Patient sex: M
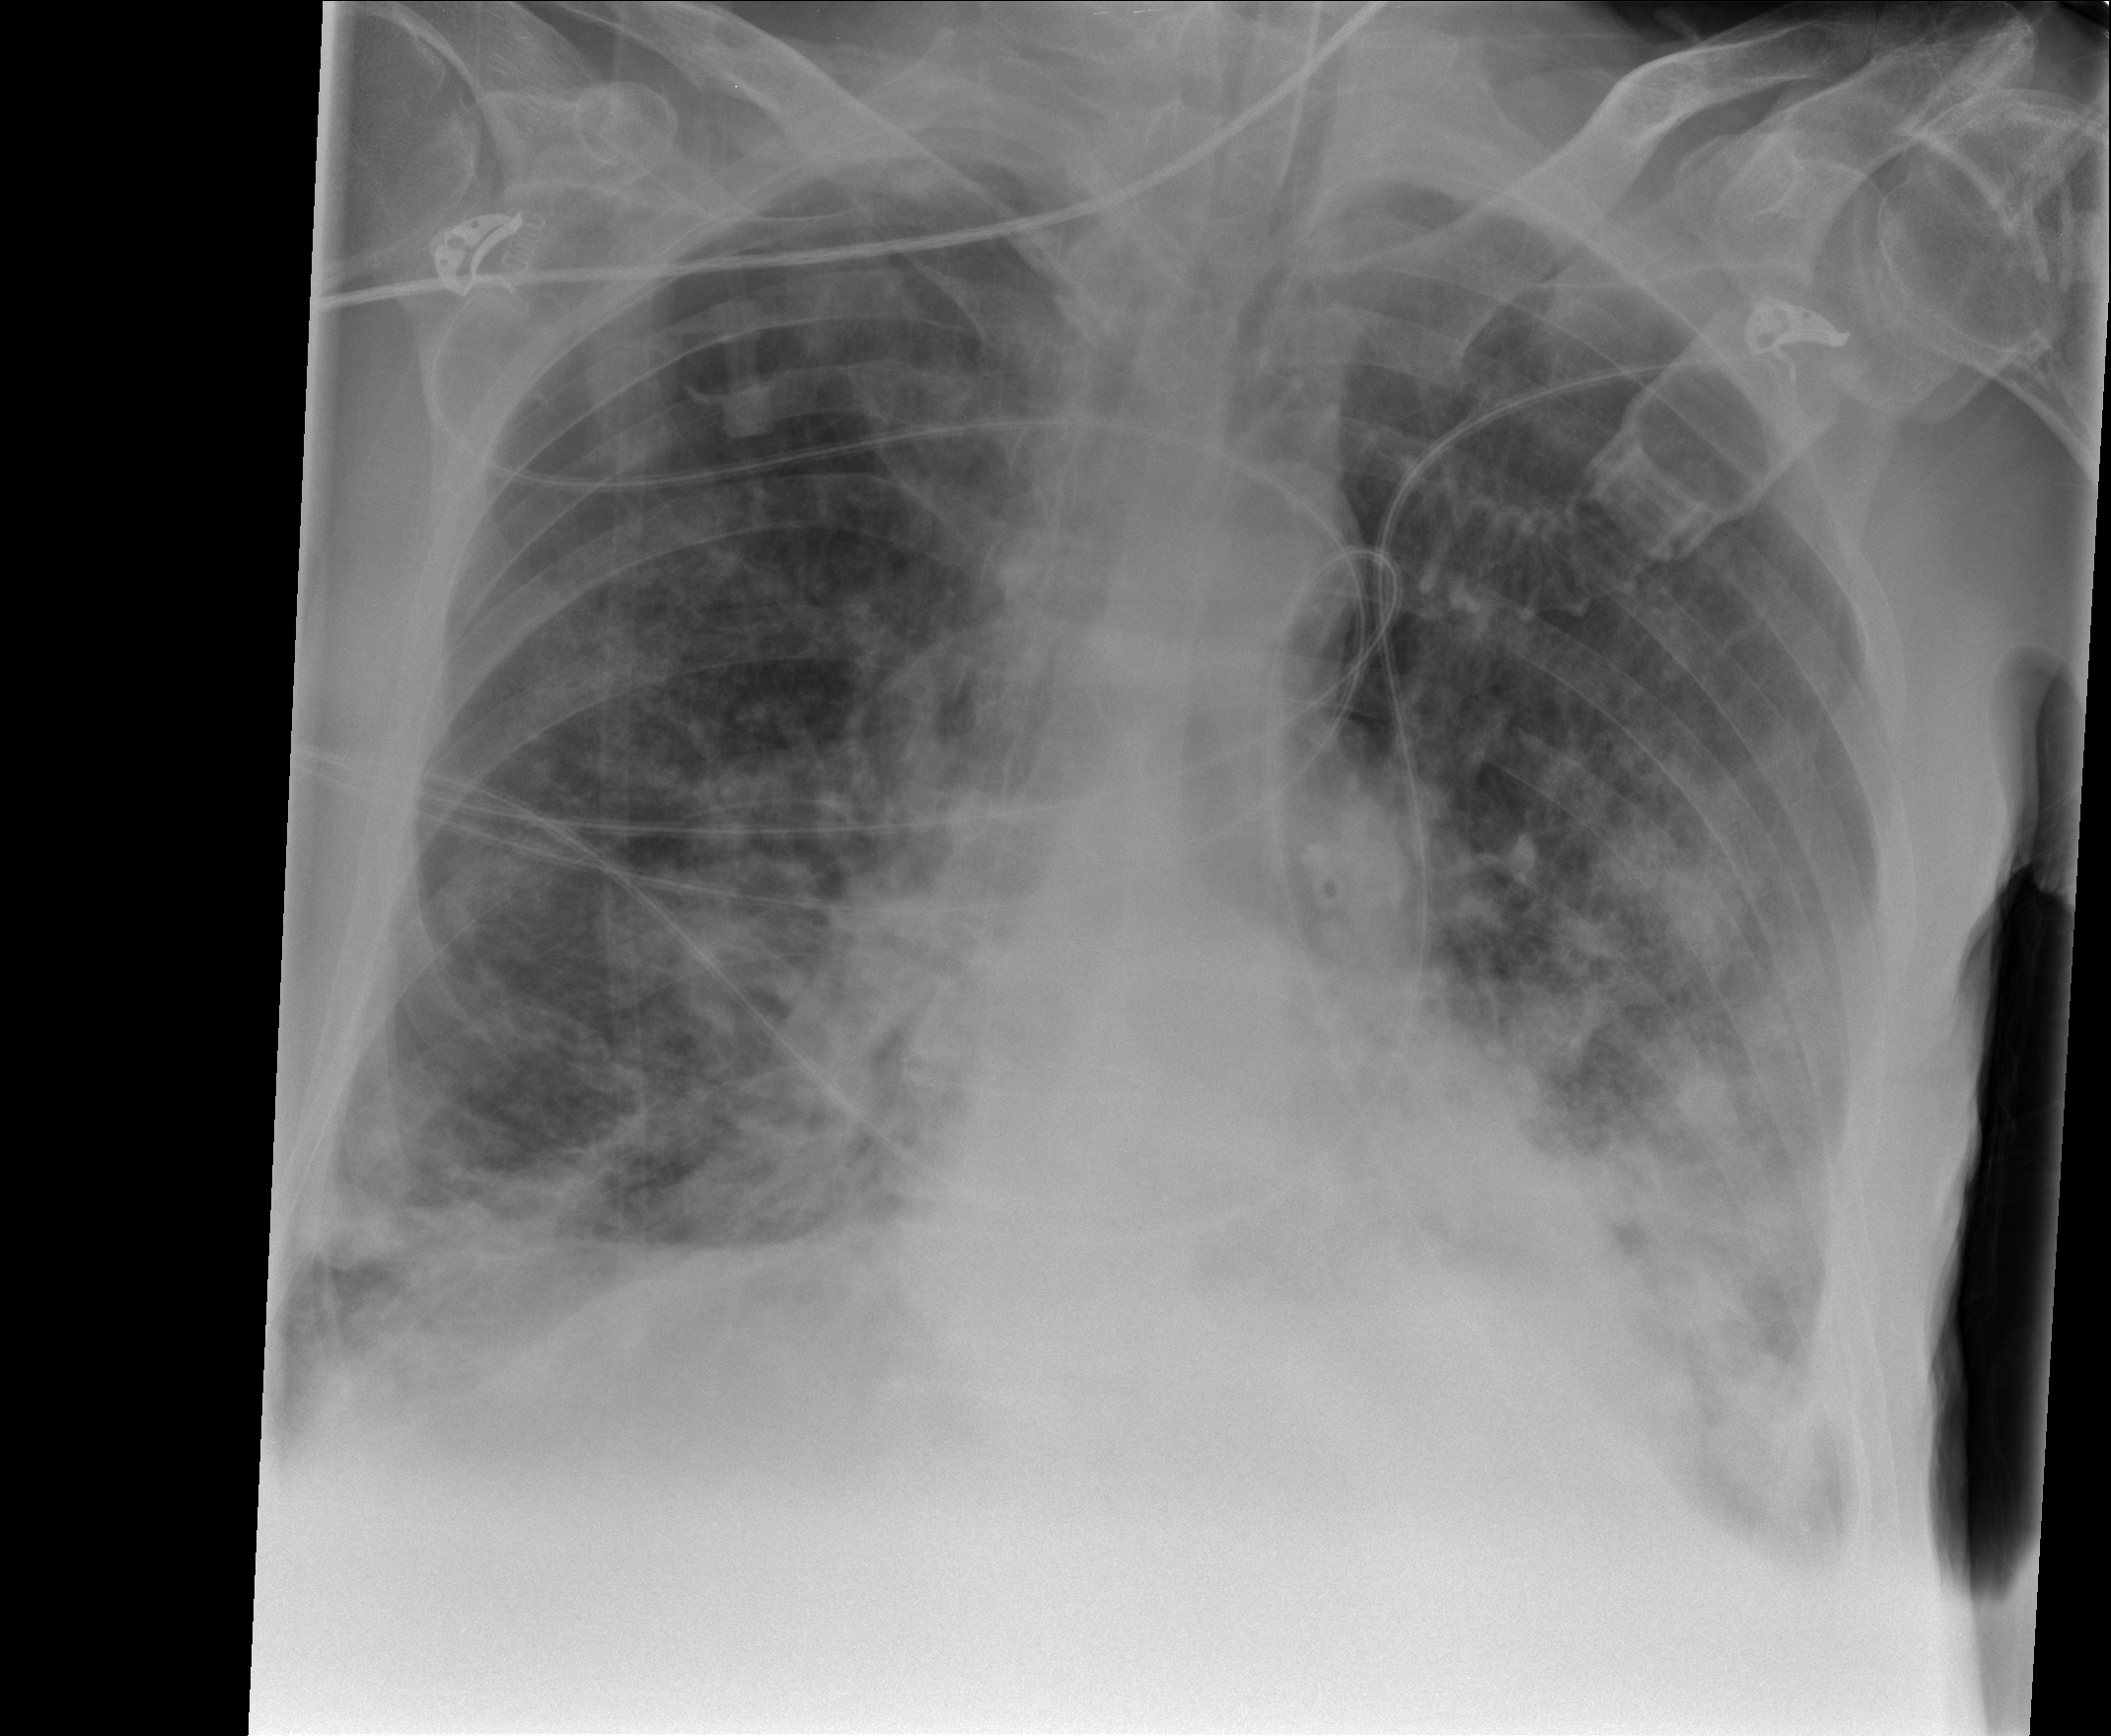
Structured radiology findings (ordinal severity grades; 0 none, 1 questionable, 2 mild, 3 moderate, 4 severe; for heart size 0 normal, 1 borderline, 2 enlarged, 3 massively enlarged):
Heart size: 0
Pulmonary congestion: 2
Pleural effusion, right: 2
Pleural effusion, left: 2
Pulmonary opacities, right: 3
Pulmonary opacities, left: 3
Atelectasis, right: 2
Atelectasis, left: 2